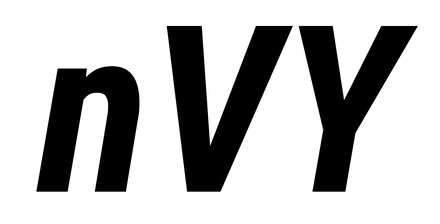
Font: Roboto-Italic_Condensed_Bold_Italic